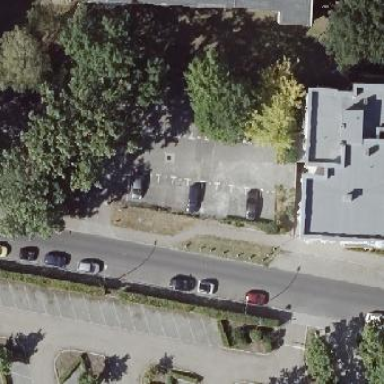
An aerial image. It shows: Parking available on the street side.